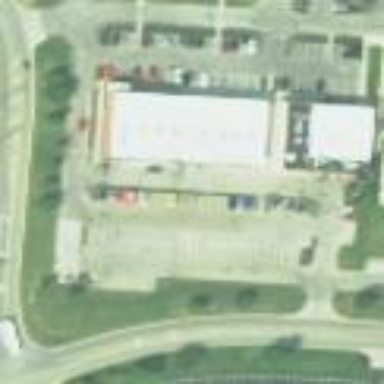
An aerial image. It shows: Retail area.